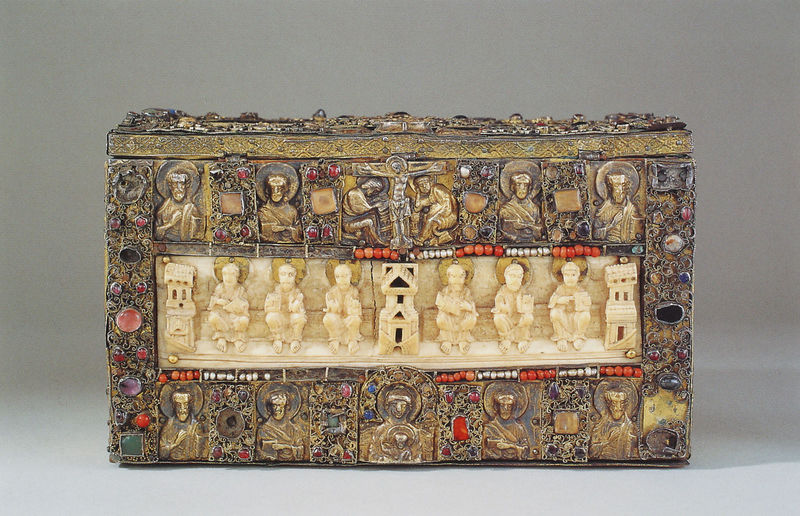
Titel: Reliquienkasten Heinrich des I.
Standort: Quedlinburg (EU - D - Sachsen-Anhalt)
Schlagwörter: marmor, männer, rot, alt, stein, kirche, figur, gold, edelsteine, perlen, schön, turm, relief, farbe, violett, metall, foto, truhe, kreuz, kiste, schnitzerei, kasten, heiligenschein, christus, jesus, edelstein, kruzifix, heilige, prunk, heilig, maria, fassung, schrein, kästchen, reliquie, schatz, elfenbein, christ, apostel, evangelisten, elfenbeinschnitzerei, reliquiar